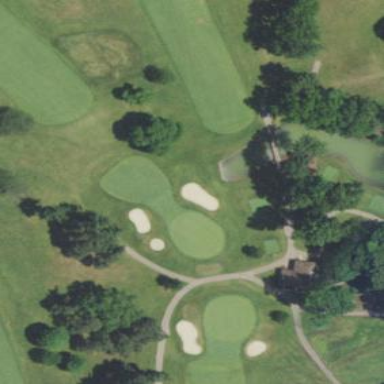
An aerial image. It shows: Golf fairway in the image.